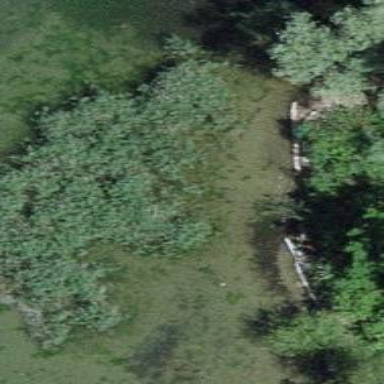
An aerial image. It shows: Wetland area dominated by reedbeds.